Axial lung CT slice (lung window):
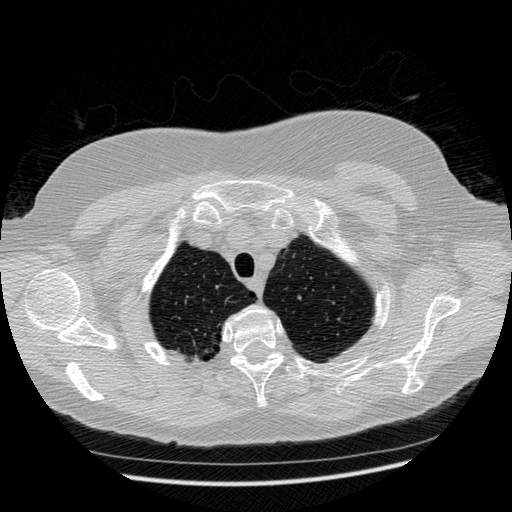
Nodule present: no